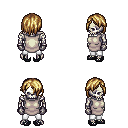
a pixel art fantasy rpg character, male body template, skeleton, white tunic, white pants, blonde bangs hairstyle, metal gloves, ghillies, four views (front, back, left, right), 2x2 character sprite sheet, small pixel art, hard edges, no anti-aliasing